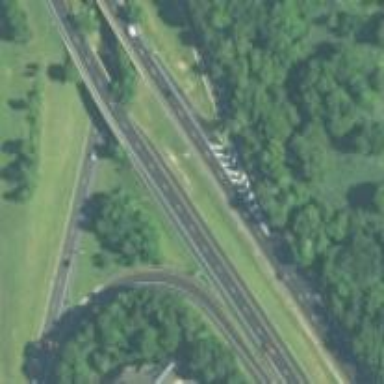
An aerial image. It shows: Interchange junction on motorway link.